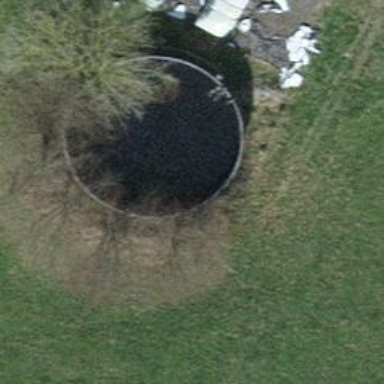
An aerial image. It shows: Silo.